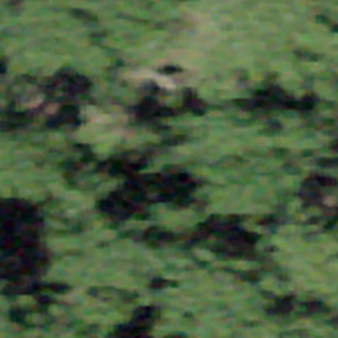
Label: other